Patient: sex M, age 65
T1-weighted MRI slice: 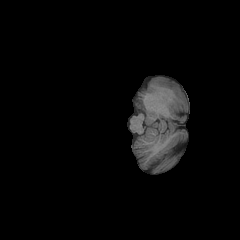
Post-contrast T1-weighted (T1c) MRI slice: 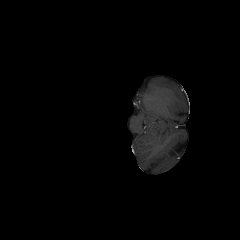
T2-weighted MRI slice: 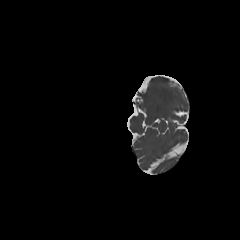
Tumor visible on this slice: no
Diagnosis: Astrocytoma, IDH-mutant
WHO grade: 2